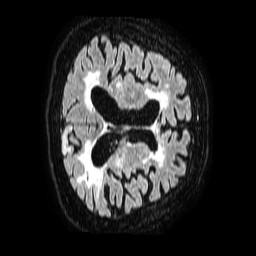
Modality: FLAIR
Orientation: axial
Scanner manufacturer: philips
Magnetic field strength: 1.5 T
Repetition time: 4.8 s
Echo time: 0.3 s